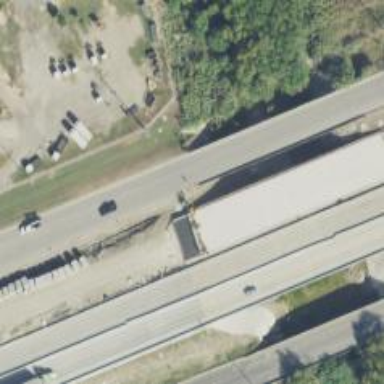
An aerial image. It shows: Secondary road bridge with asphalt surface and frontage road.